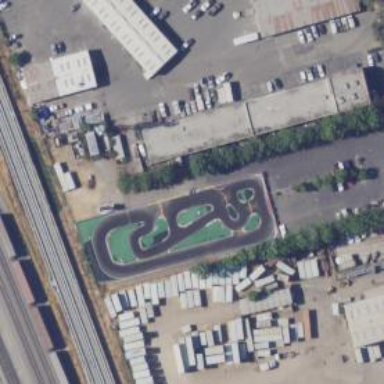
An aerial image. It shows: Motor sport raceway.